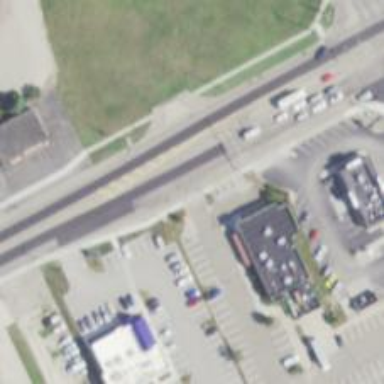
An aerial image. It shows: Primary road with asphalt surface.